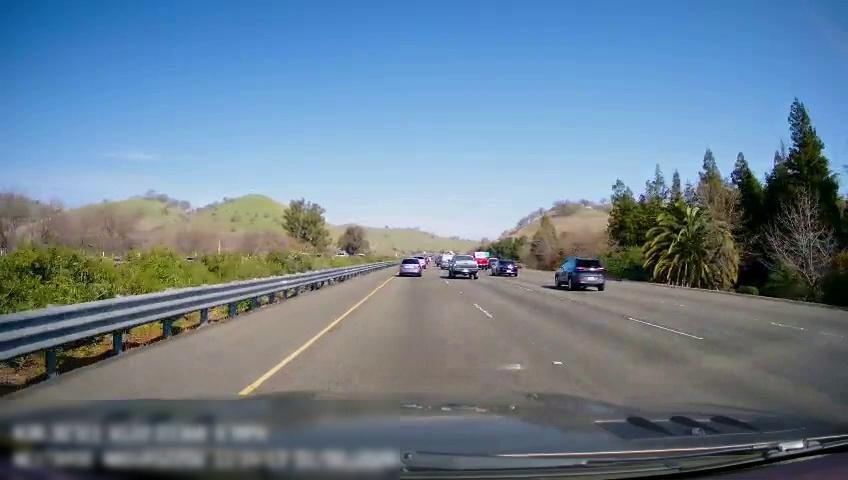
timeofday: Day
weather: Sunny
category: Drivable Space
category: Vehicles | Car
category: Vehicles | Car
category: Vehicles | SUV
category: Vehicles | Truck
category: Vehicles | Car
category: Vehicles | SUV
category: Vehicles | Van
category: Vehicles | Truck
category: Vehicles | SUV
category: Lanes | Current Lane
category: Lanes | Current Lane
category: Lanes | Alternate Lane
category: Lanes | Alternate Lane